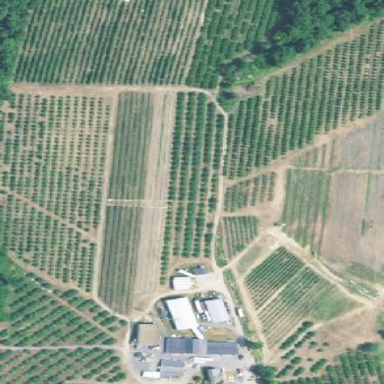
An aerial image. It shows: Orchard.